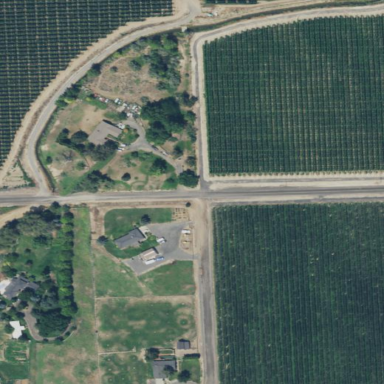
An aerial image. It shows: Orchard.